Question: I'm learning WPF and XAML. But i'm newbie and have a question.
My purpose - change text of selected day in calendar. Now, it has blue background. But i want two brackets: (...):

I see two solutions of this problem.
First. Change control template. I found <URL>" before and after date. But i can't. And if i can, i'm really should copy all this code?
Second. As i know, all days in calendar is CalendarDayButton type. This type has a "Context" property. Maybe, if i change it, then text is changed. I don't know. But i haven't direct access to this type. I should get all children items of calendar and search selected day among them. It's too complicated i think.
If you know more elegant solution of this problem - i will be very grateful to you.
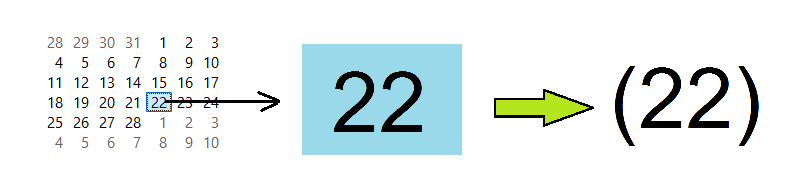
Answer: Right, so you answered your question with the first observation. So if we look at that code in the MSDN example given and focus on your 'CalendarButton' 'Style' Template you can break down how it works following along from top to bottom. See comments in copied example below.
'''
<!-- **********
Ok, so we know this is the bugger we want to deal with.
-->
<Style TargetType="CalendarButton"
x:Key="CalendarButtonStyle">
<Setter Property="MinWidth"
Value="40" />
<Setter Property="MinHeight"
Value="42" />
<Setter Property="FontSize"
Value="10" />
<Setter Property="HorizontalContentAlignment"
Value="Center" />
<Setter Property="VerticalContentAlignment"
Value="Center" />
<Setter Property="Template">
<Setter.Value>
<ControlTemplate TargetType="CalendarButton">
<Grid>
<!-- *************
What we want to change is the stuff that happens
for a State, in this case the Selected State. So we just
go look at what exactly it is doing for that Selected State.
-->
<VisualStateManager.VisualStateGroups>
<VisualStateGroup Name="CommonStates">
<VisualStateGroup.Transitions>
<VisualTransition GeneratedDuration="0:0:0.1" />
</VisualStateGroup.Transitions>
<VisualState Name="Normal" />
<VisualState Name="MouseOver">
<Storyboard>
<DoubleAnimation Storyboard.TargetName="Background"
Storyboard.TargetProperty="Opacity"
To=".5"
Duration="0" />
</Storyboard>
</VisualState>
<VisualState Name="Pressed">
<Storyboard>
<DoubleAnimation Storyboard.TargetName="Background"
Storyboard.TargetProperty="Opacity"
To=".5"
Duration="0" />
</Storyboard>
</VisualState>
</VisualStateGroup>
<VisualStateGroup Name="SelectionStates">
<VisualStateGroup.Transitions>
<VisualTransition GeneratedDuration="0" />
</VisualStateGroup.Transitions>
<VisualState Name="Unselected" />
<!-- ************
Hey, look at that. So this guy's telling something called "SelectedBackground"
with some opacity to show up and be seen. Now we know we need to go check out
this SelectedBackground object he's talking to.
-->
<VisualState Name="Selected">
<Storyboard>
<DoubleAnimation Storyboard.TargetName="SelectedBackground"
Storyboard.TargetProperty="Opacity"
To=".75"
Duration="0" />
</Storyboard>
</VisualState>
</VisualStateGroup>
<VisualStateGroup Name="ActiveStates">
<VisualStateGroup.Transitions>
<VisualTransition GeneratedDuration="0" />
</VisualStateGroup.Transitions>
<VisualState Name="Active" />
<VisualState Name="Inactive">
<Storyboard>
<ColorAnimation Duration="0"
Storyboard.TargetName="NormalText"
Storyboard.TargetProperty="(TextElement.Foreground).
(SolidColorBrush.Color)"
To="#FF777777" />
</Storyboard>
</VisualState>
</VisualStateGroup>
<VisualStateGroup Name="CalendarButtonFocusStates">
<VisualStateGroup.Transitions>
<VisualTransition GeneratedDuration="0" />
</VisualStateGroup.Transitions>
<VisualState Name="CalendarButtonFocused">
<Storyboard>
<ObjectAnimationUsingKeyFrames Duration="0"
Storyboard.TargetName="CalendarButtonFocusVisual"
Storyboard.TargetProperty="Visibility">
<DiscreteObjectKeyFrame KeyTime="0">
<DiscreteObjectKeyFrame.Value>
<Visibility>Visible</Visibility>
</DiscreteObjectKeyFrame.Value>
</DiscreteObjectKeyFrame>
</ObjectAnimationUsingKeyFrames>
</Storyboard>
</VisualState>
<VisualState Name="CalendarButtonUnfocused" />
</VisualStateGroup>
</VisualStateManager.VisualStateGroups>
<!-- ***************
Sneaky bugger... looks like there is something called SelectedBackground
(Rectangle) sitting here with a 0 opacity
waiting to be told to show himself.
Imagine that.
-->
<Rectangle x:Name="SelectedBackground"
RadiusX="1"
RadiusY="1"
Opacity="0">
<Rectangle.Fill>
<SolidColorBrush Color="{DynamicResource SelectedBackgroundColor}" />
</Rectangle.Fill>
</Rectangle>
<Rectangle x:Name="Background"
RadiusX="1"
RadiusY="1"
Opacity="0">
<Rectangle.Fill>
<SolidColorBrush Color="{DynamicResource SelectedBackgroundColor}" />
</Rectangle.Fill>
</Rectangle>
<ContentPresenter x:Name="NormalText"
HorizontalAlignment="{TemplateBinding HorizontalContentAlignment}"
VerticalAlignment="{TemplateBinding VerticalContentAlignment}"
Margin="1,0,1,1">
<TextElement.Foreground>
<SolidColorBrush Color="#FF333333" />
</TextElement.Foreground>
</ContentPresenter>
<Rectangle x:Name="CalendarButtonFocusVisual"
Visibility="Collapsed"
IsHitTestVisible="false"
RadiusX="1"
RadiusY="1">
<Rectangle.Stroke>
<SolidColorBrush Color="{DynamicResource SelectedBackgroundColor}" />
</Rectangle.Stroke>
</Rectangle>
</Grid>
</ControlTemplate>
</Setter.Value>
</Setter>
<Setter Property="Background">
<Setter.Value>
<SolidColorBrush Color="{DynamicResource ControlMediumColor}" />
</Setter.Value>
</Setter>
</Style>
'''
So you've found the initial culprit. You could delete the 'Rectangle' or just make it 'Transparent' or something. Then go back to your 'SelectedState' declaration in the 'VisualStateManager' that was pointed out.
Edit:
We'll take a different approach and show another element instead.;
'''
<VisualState Name="Selected">
<Storyboard>
<ObjectAnimationUsingKeyFrames Storyboard.TargetName="SelectedText"
Storyboard.TargetProperty="Visibility">
<DiscreteObjectKeyFrame KeyTime="0:0:0" Value="{x:Static Visibility.Visible}"/>
</ObjectAnimationUsingKeyFrames>
<ObjectAnimationUsingKeyFrames Storyboard.TargetName="NormalText"
Storyboard.TargetProperty="Visibility">
<DiscreteObjectKeyFrame KeyTime="0:0:0" Value="{x:Static Visibility.Collapsed}"/>
</ObjectAnimationUsingKeyFrames>
</Storyboard>
</VisualState>
'''
Edit:
'''
<!--
<ContentPresenter x:Name="NormalText"
HorizontalAlignment="{TemplateBinding HorizontalContentAlignment}"
VerticalAlignment="{TemplateBinding VerticalContentAlignment}"
Margin="1,0,1,1">
<TextElement.Foreground>
<SolidColorBrush Color="#FF333333" />
</TextElement.Foreground>
</ContentPresenter>
-->
<TextBlock x:Name="NormalText"
Text="{TemplateBinding Content}"
HorizontalAlignment="{TemplateBinding HorizontalContentAlignment}"
VerticalAlignment="{TemplateBinding VerticalContentAlignment}"
Margin="1,0,1,1"/>
<TextBlock x:Name="SelectedText" Visibility="Collapsed"
Text="{TemplateBinding Content, StringFormat='(\{})'}"
HorizontalAlignment="{TemplateBinding HorizontalContentAlignment}"
VerticalAlignment="{TemplateBinding VerticalContentAlignment}"
Margin="1,0,1,1"/>
'''
Now when the button is in the 'SelectedState' it should display the 'TextBlock' with the '( )' around it and hide the one that doesnt have it.
Anyhow this should give you a pretty decent direction, hope it helps.